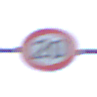
Verkehrszeichen: Geschwindigkeit20
Umgebung: Outdoor, Nature
Tageszeit: SunriseSunset
Wetter: Overcast
Licht: Natural
Jahreszeit: NotSpecified
Kontrast: LowContrast